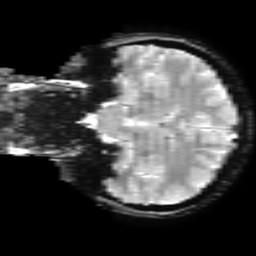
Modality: T2starw
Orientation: coronal
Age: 24
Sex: female
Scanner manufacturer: ge
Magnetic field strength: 3 T
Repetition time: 0.65 s
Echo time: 0.02 s